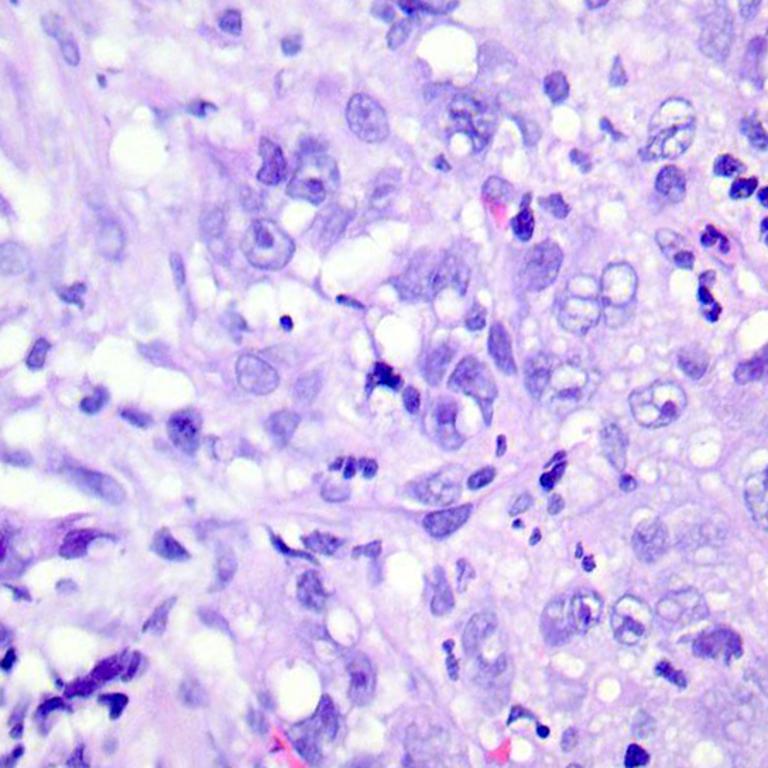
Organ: colon
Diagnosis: adenocarcinomas